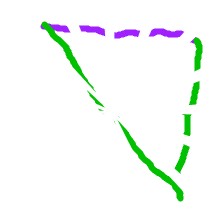
Shape: triangle